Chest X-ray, AP view. Patient: 37 years old, sex F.
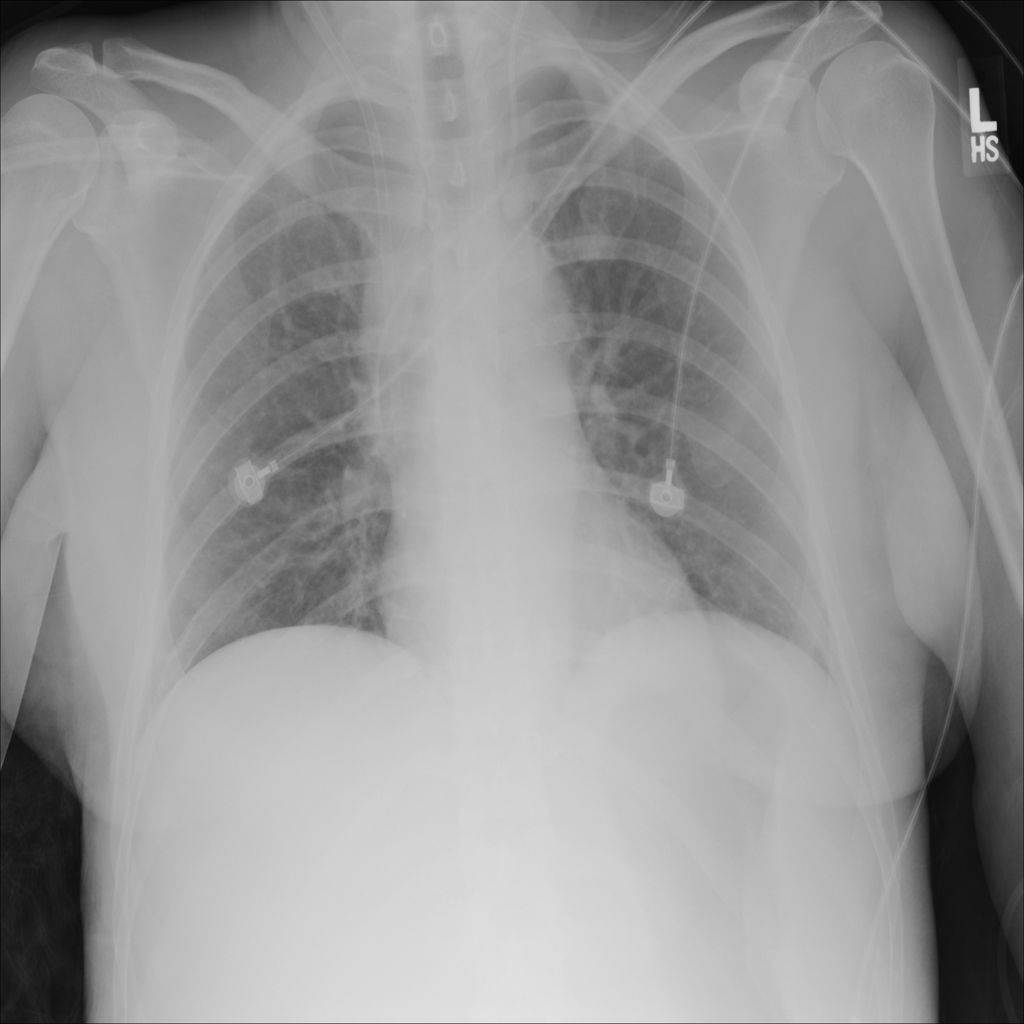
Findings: No Finding